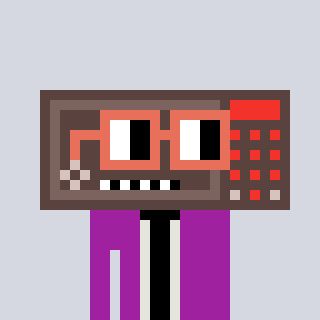
a pixel art character with square orange glasses, a wallsafe-shaped head and a magenta-colored body on a cool background